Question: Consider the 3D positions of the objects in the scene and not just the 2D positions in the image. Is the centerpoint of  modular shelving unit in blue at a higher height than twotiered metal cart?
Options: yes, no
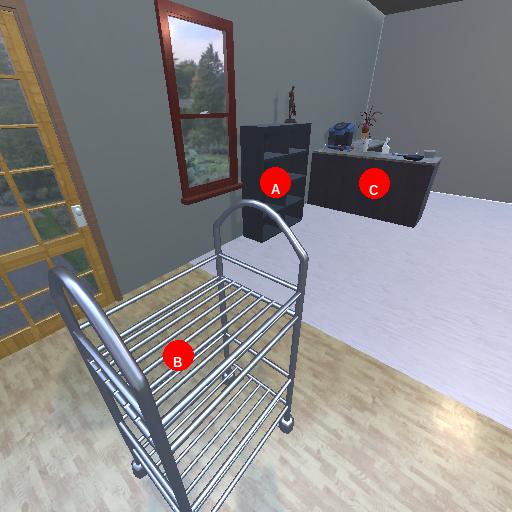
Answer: yes